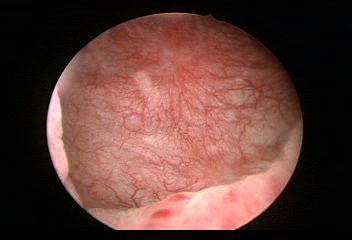
Modality: WLC
Class: Normal mucosa
Bladder cancer association: No